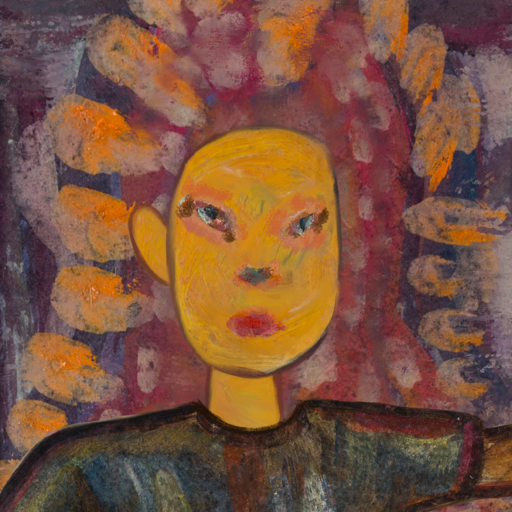
Background: Doll, Head And Neck Front: After_Raid, Face Front: Boggyland, Bust: Mosgoul, Hair Front: Blank, Head Accessory: Blank, Second Necklace: Blank, Necklace: Blank, Baby: Blank